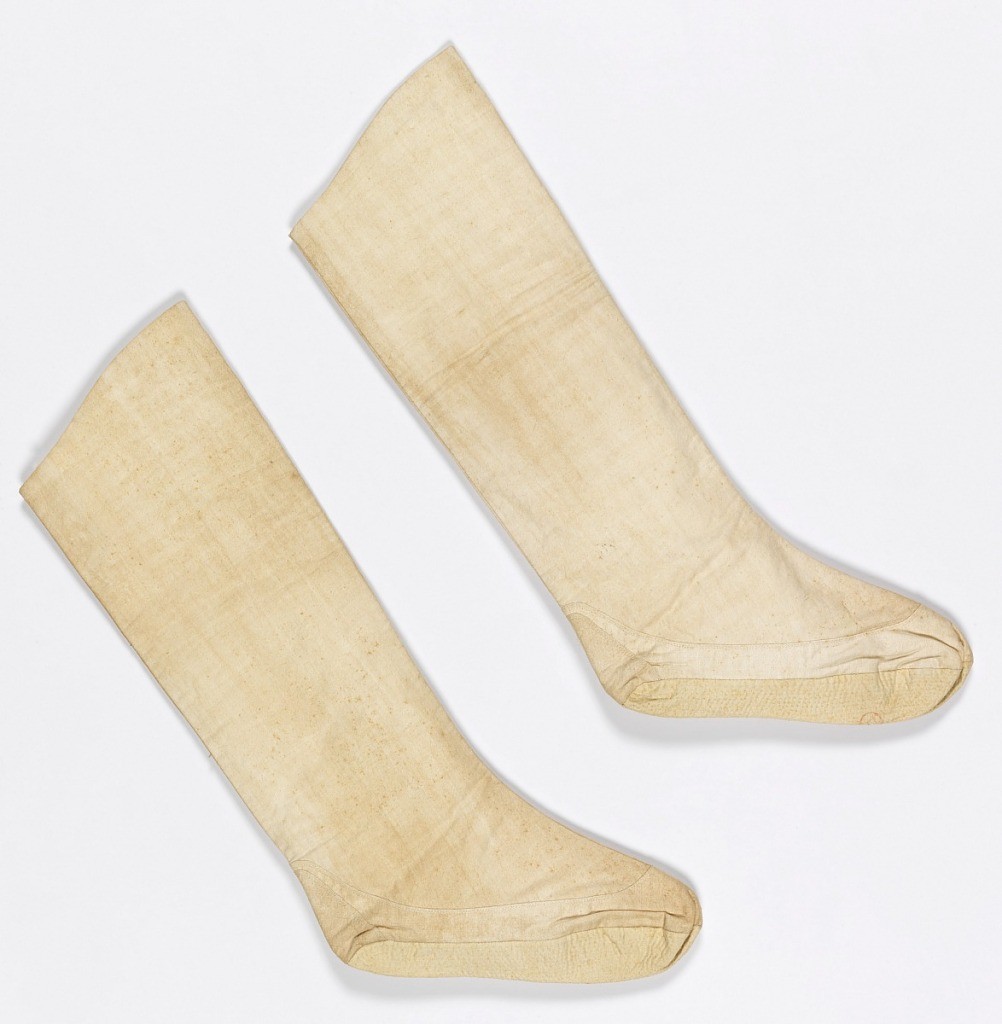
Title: Stockings
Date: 19th century
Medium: cotton Technique: plain weave
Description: Pair of white cotton bootees for a nurse's uniform made from double thickness of fabric with curved top, seamed down front and back, with quilted sole and heel guard.